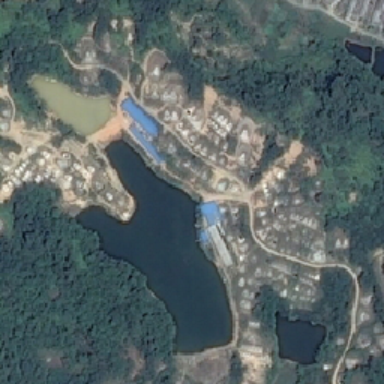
This is oversight of the place .